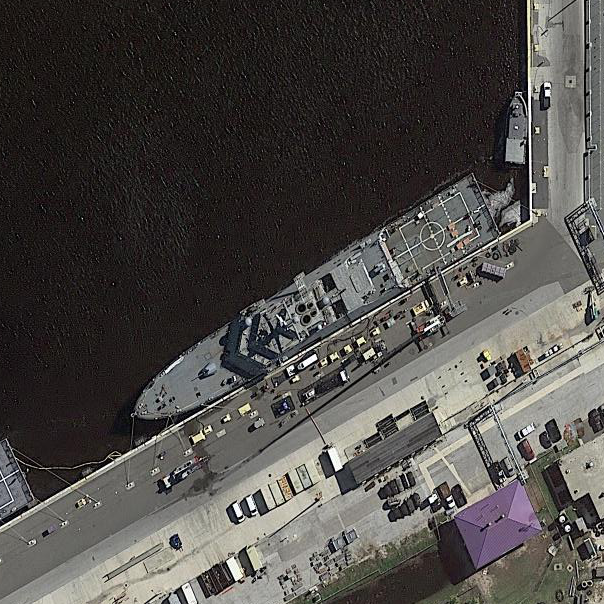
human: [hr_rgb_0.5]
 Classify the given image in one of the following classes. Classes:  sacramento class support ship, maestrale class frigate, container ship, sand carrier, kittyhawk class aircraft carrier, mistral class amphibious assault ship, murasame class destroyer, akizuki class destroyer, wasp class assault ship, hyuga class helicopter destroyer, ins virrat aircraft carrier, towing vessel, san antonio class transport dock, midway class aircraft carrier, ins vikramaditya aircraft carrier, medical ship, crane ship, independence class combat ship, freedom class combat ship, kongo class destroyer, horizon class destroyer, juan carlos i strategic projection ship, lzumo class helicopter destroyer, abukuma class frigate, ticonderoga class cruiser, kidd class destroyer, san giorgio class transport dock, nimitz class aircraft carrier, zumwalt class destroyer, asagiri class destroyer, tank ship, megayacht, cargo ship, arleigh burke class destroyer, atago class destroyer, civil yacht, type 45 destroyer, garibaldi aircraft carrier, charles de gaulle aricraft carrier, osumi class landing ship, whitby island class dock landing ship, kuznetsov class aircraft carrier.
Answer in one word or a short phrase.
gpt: Freedom class combat ship